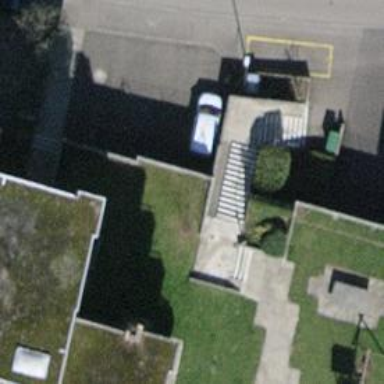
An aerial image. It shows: Road with steps.